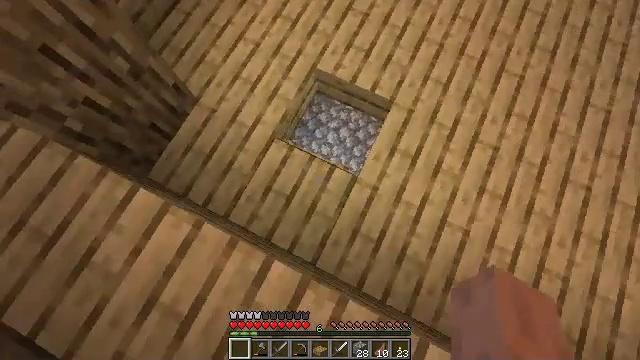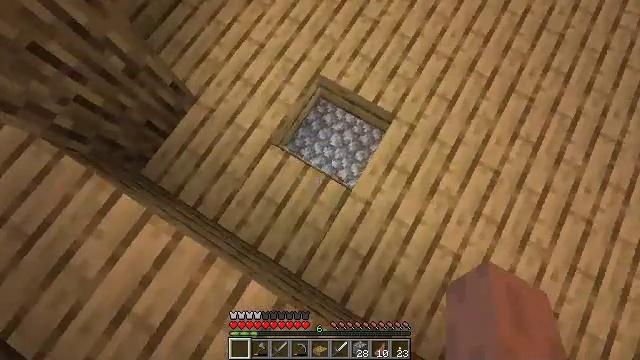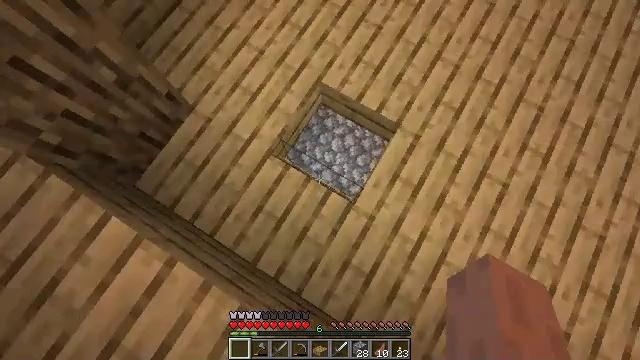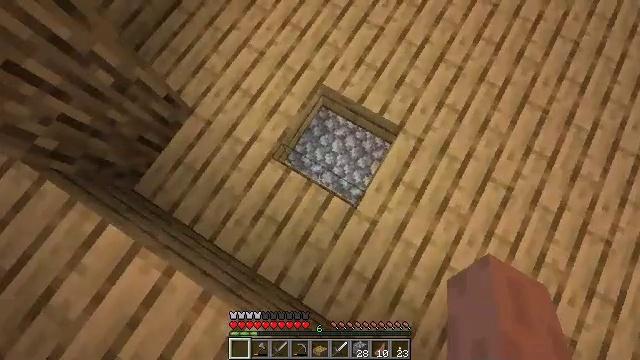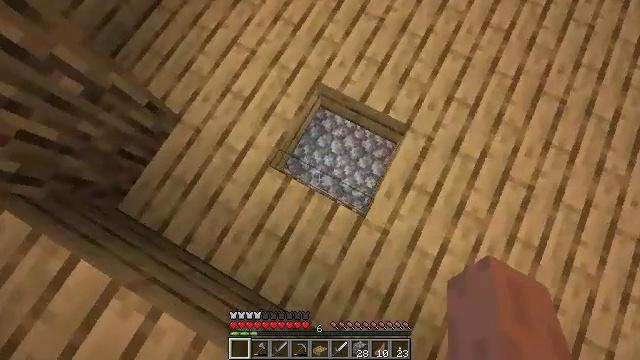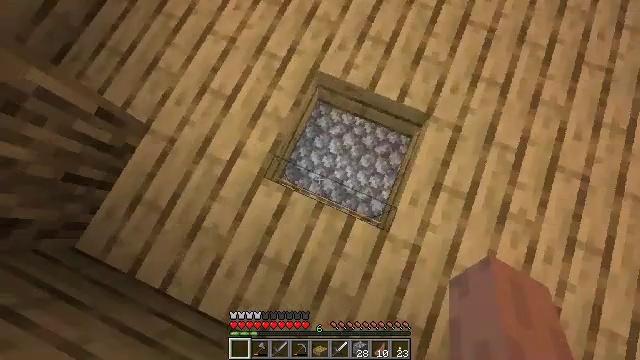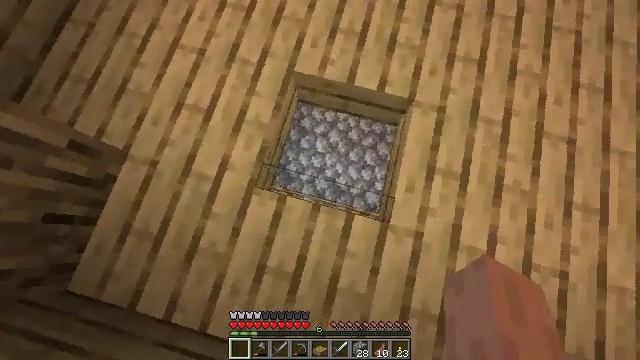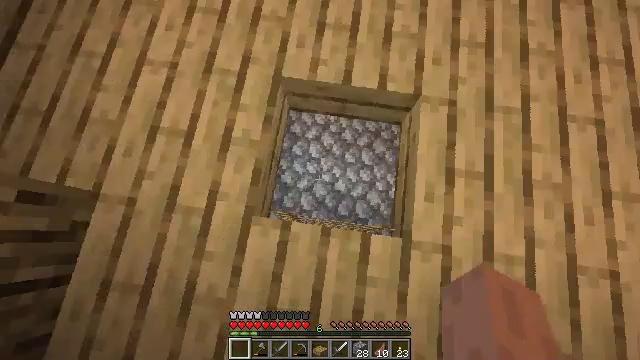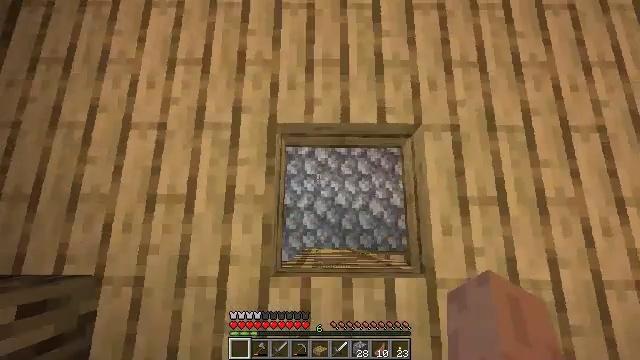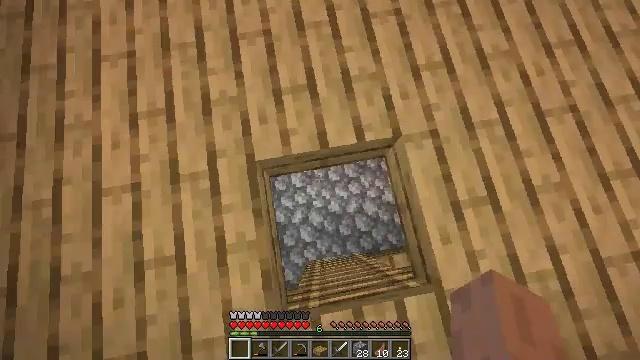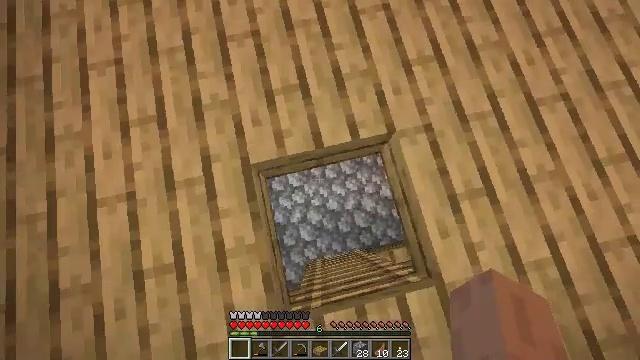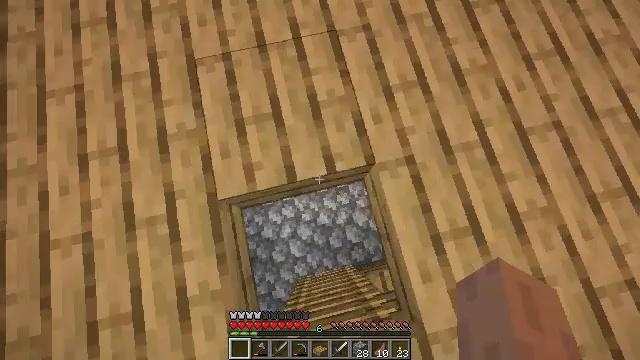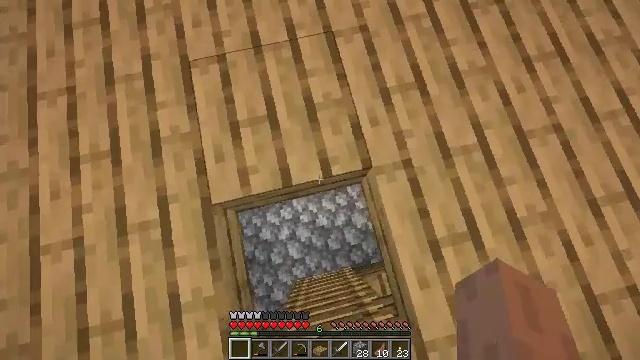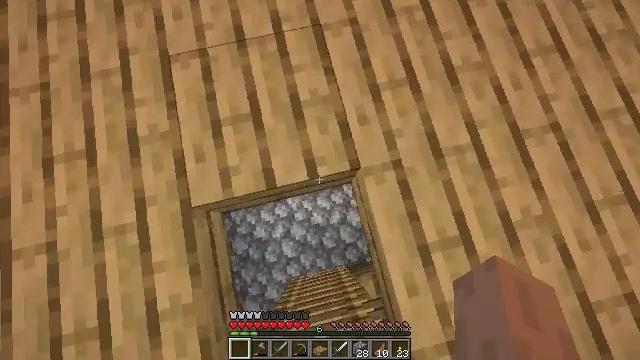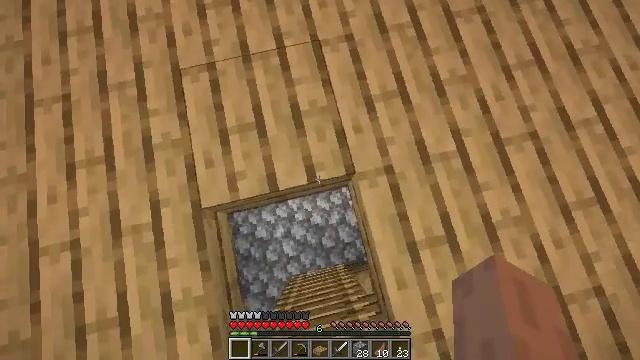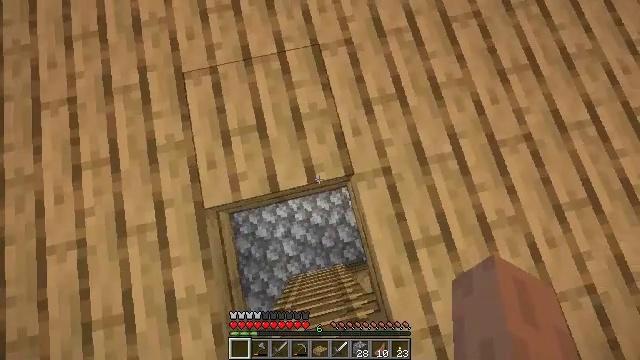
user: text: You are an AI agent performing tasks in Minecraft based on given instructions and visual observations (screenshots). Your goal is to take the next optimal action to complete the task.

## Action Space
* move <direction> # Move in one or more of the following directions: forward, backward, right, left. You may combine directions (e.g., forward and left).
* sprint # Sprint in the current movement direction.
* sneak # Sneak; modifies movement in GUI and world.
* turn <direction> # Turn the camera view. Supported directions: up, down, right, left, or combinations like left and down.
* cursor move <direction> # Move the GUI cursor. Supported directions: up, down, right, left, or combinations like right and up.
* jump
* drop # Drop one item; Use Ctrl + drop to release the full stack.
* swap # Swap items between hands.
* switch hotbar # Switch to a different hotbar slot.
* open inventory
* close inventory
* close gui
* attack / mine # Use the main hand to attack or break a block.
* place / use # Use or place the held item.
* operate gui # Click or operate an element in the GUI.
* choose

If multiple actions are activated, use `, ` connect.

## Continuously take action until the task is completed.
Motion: motion action
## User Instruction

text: Open a crafting table to craft an iron shovel.
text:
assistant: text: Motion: move forward, turn left and down
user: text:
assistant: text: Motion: move forward and move left
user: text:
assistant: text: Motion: move forward and move left
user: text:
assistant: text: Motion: move forward and move left, turn right
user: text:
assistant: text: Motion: move forward and move left, turn right
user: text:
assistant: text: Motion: move forward, turn right
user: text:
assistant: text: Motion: move forward, turn right
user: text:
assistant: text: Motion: move forward, turn right
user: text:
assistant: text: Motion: move forward and move right, turn right
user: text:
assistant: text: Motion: move forward and move right, turn right
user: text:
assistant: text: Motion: move forward and move right
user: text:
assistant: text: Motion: move forward
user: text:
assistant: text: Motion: turn down
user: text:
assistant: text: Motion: no_op
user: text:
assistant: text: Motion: no_op
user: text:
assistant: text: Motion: no_op
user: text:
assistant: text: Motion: no_op
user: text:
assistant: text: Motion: no_op
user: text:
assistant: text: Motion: turn left
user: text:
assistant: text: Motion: turn left and up
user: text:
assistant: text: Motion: no_op
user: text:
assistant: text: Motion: no_op
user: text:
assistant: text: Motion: no_op
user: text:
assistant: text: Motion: turn right and up
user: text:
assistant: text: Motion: turn up
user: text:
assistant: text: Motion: turn left and up
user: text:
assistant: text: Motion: turn left and up
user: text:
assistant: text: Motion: turn left and up
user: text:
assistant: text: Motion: turn left and up
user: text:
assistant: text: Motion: turn up